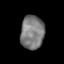
Tissue: skin
Cell type: Epithelial cells
Senescence score: 0.145
Nuclear area (px): 776
Mean DAPI intensity: 123.747